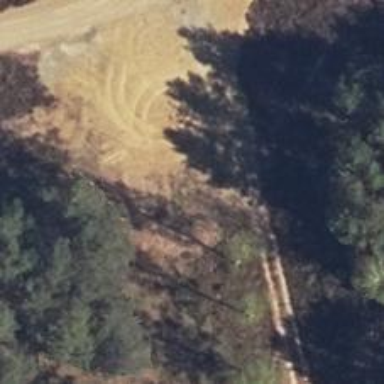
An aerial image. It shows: Emergency access point on the road.